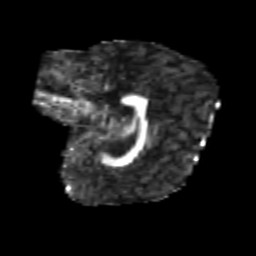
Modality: FA
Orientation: sagittal
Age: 6
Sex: male
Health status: healthy